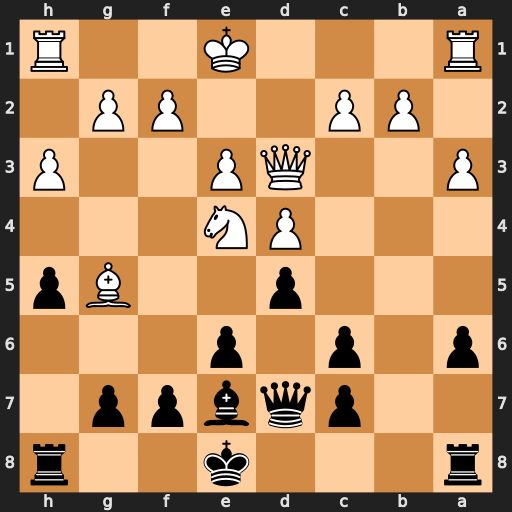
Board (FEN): r3k2r/2pqbpp1/p1p1p3/3p2Bp/3PN3/P2QP2P/1PP2PP1/R3K2R
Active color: b
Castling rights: KQkq
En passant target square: -
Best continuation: dxe4 Qxe4 Bxg5